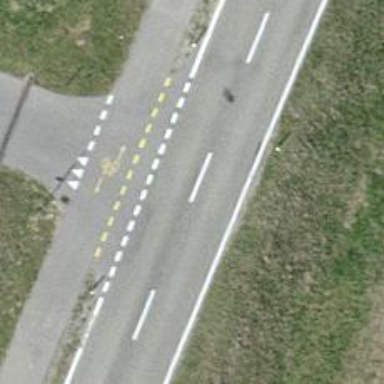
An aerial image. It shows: Asphalt road classified as tertiary.